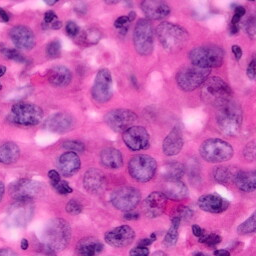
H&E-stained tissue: Pancreatic